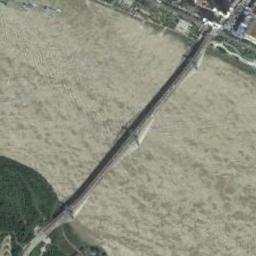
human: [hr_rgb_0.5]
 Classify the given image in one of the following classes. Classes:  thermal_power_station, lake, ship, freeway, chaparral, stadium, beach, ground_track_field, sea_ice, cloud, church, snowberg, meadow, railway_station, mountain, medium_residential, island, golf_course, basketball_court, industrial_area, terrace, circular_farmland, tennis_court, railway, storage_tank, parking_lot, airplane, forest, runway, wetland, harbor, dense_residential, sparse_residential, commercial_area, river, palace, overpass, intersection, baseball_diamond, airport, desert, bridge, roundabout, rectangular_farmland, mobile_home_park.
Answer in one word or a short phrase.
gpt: bridge